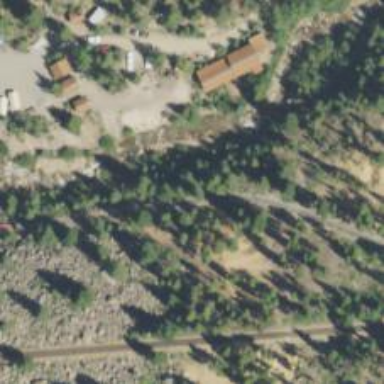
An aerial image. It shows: Preserved historic railway with rails.